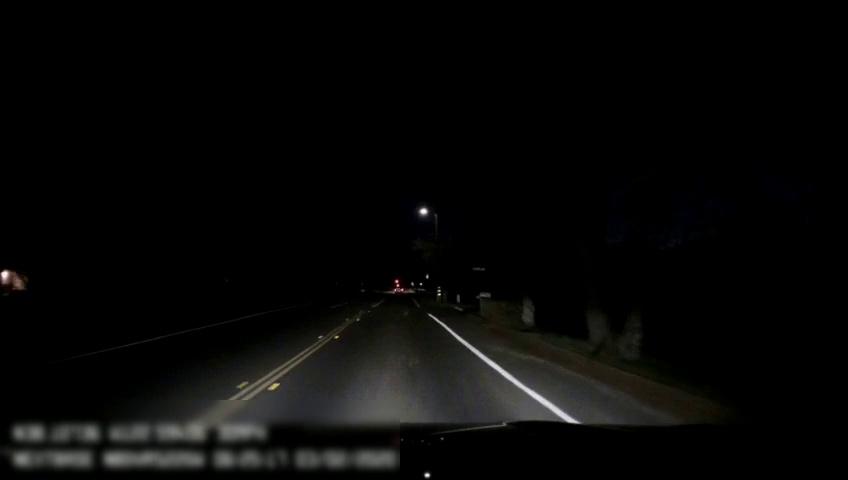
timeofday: Night
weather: Other
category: Drivable Space
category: Lanes | Current Lane
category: Lanes | Current Lane
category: Lanes | Alternate Lane
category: Lanes | Alternate Lane
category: Lanes | Alternate Lane